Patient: sex M, age 69
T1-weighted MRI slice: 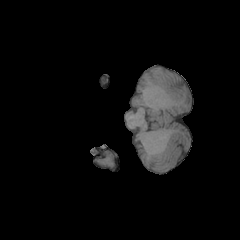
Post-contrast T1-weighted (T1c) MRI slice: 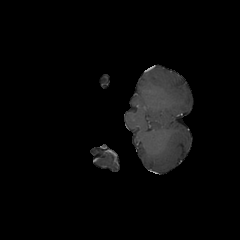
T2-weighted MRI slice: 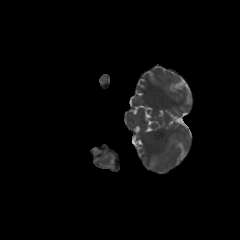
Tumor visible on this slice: no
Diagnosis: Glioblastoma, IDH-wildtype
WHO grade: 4